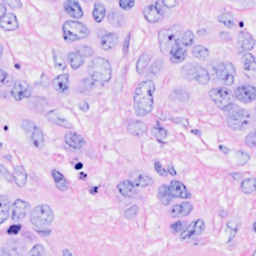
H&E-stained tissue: Breast